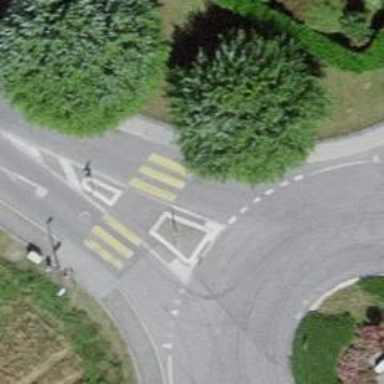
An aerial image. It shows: Zebra crossing on the road.